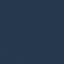
Land use / land cover: SeaLake